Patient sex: M
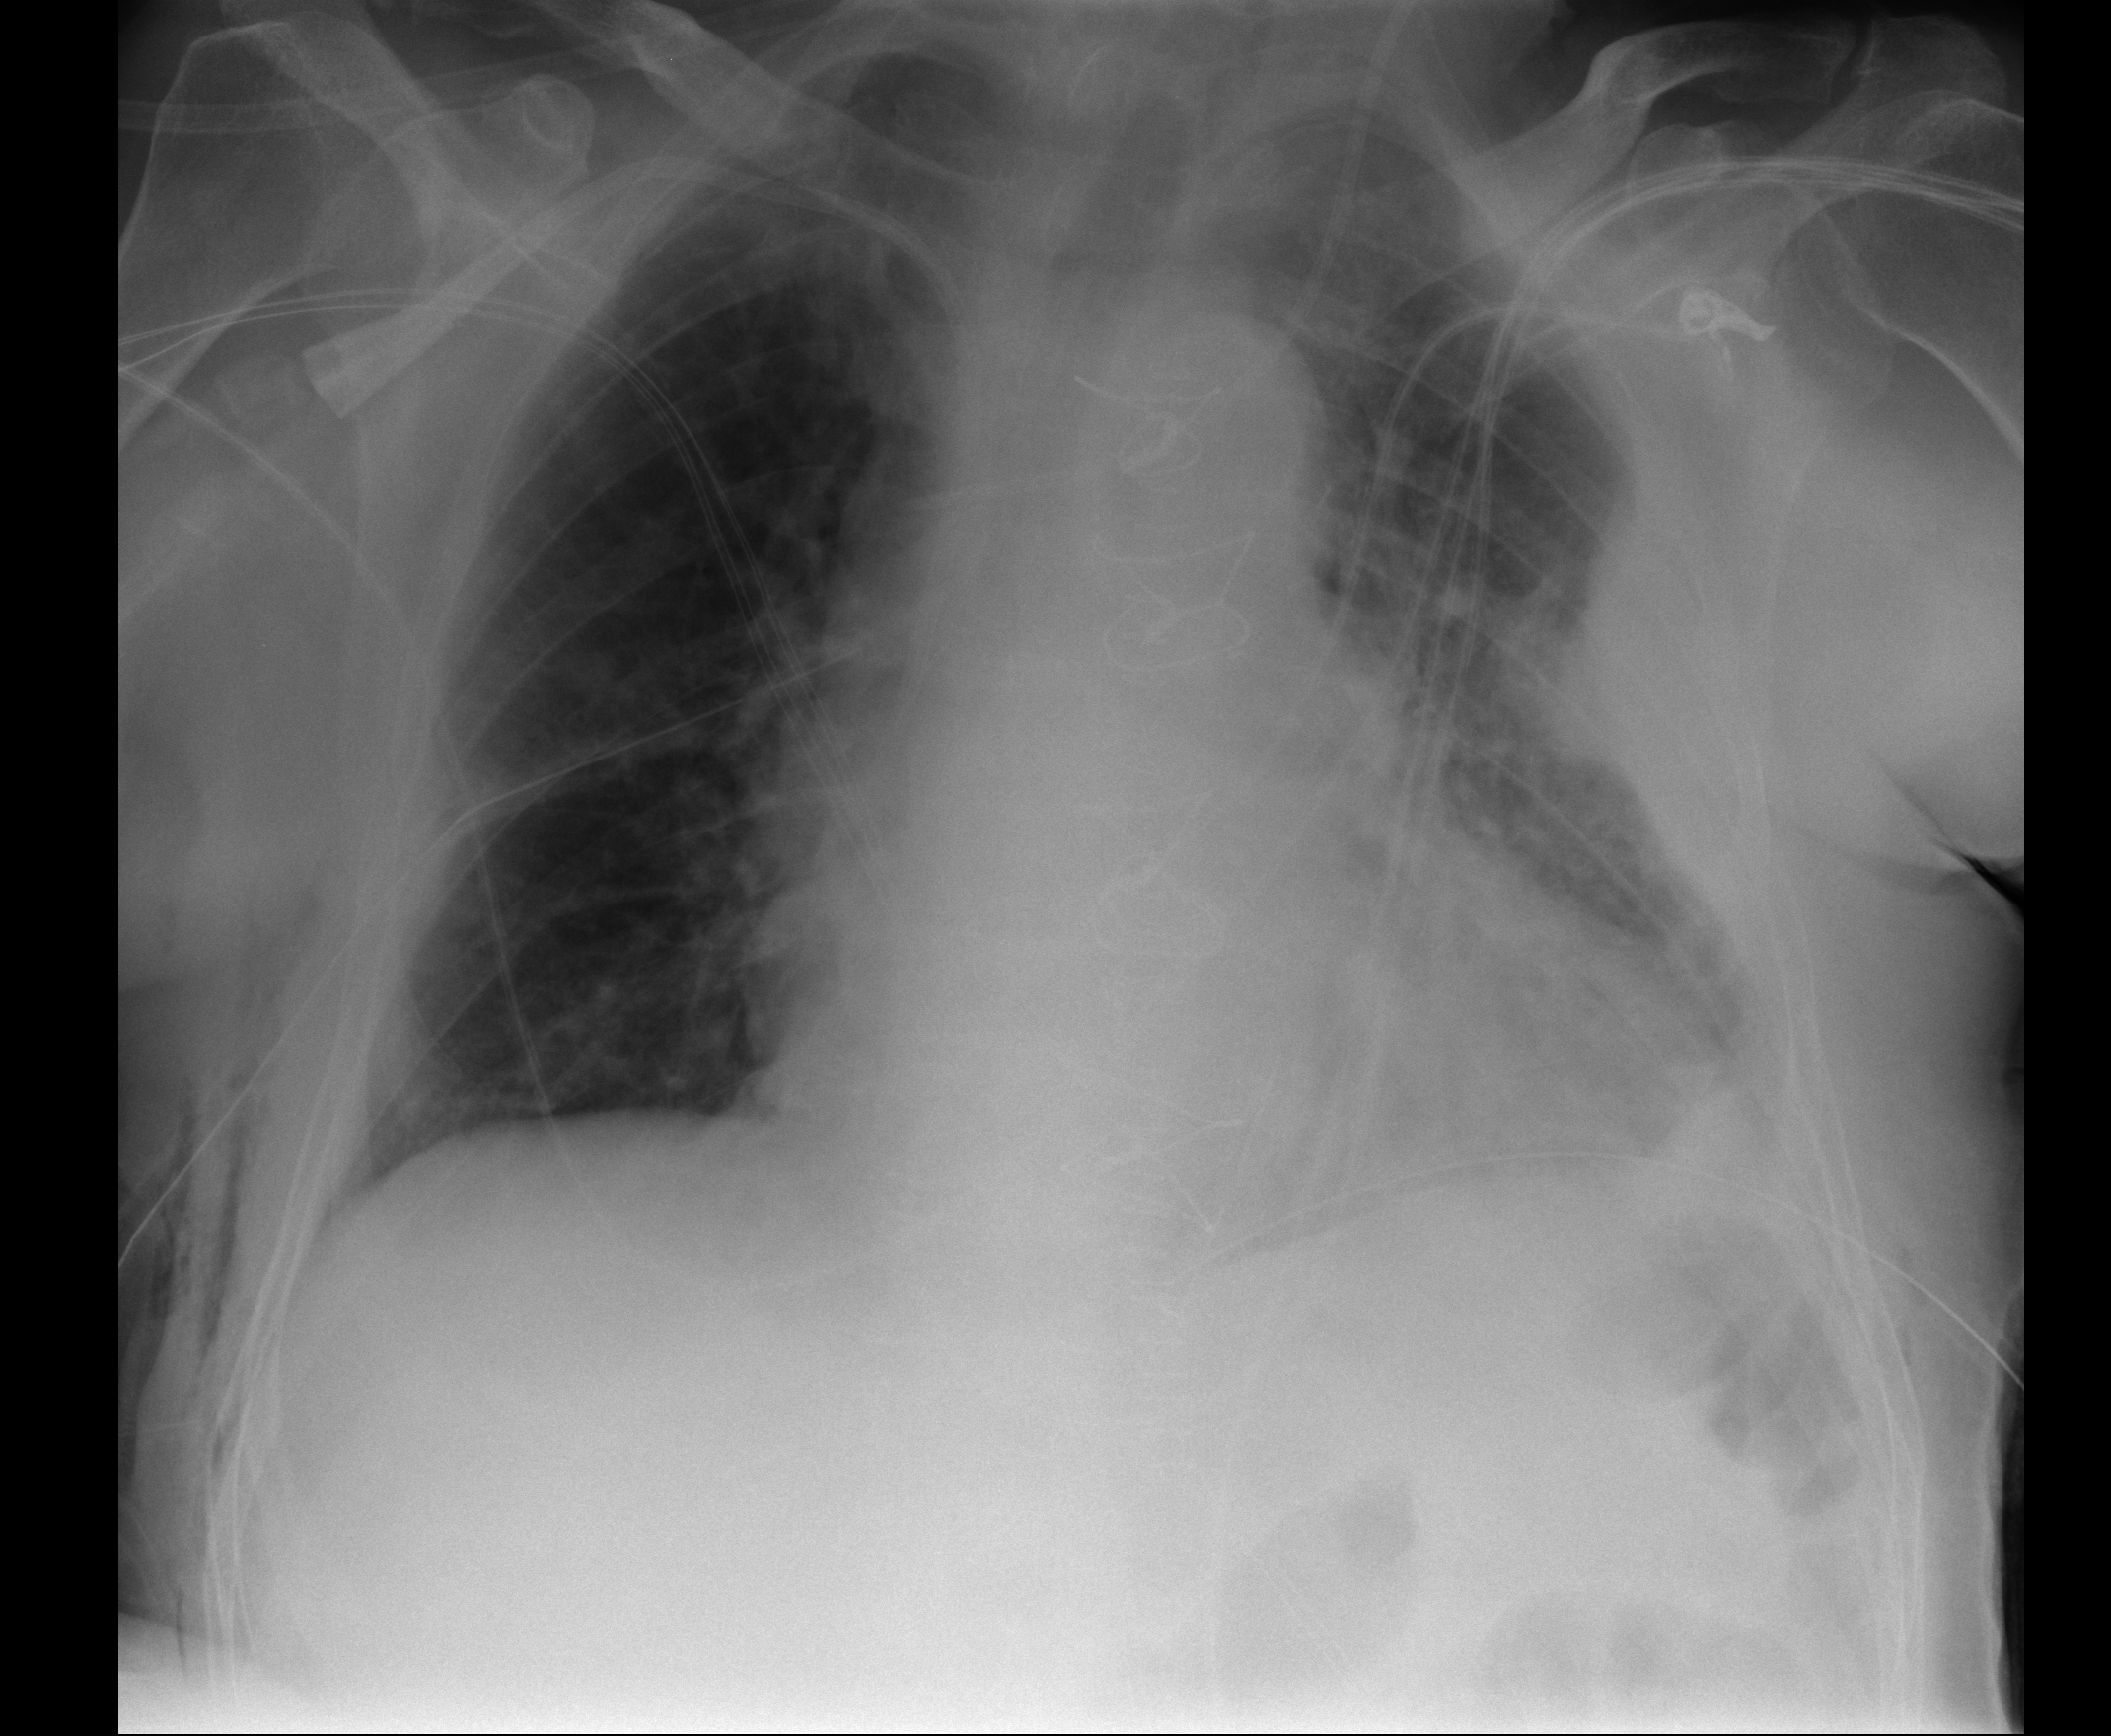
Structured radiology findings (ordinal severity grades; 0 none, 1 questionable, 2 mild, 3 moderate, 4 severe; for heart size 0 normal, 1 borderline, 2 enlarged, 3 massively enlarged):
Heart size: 0
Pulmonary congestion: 3
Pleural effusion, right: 2
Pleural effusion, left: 3
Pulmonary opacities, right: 2
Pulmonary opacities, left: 2
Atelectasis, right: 2
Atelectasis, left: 3